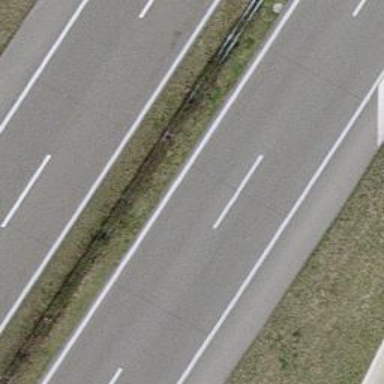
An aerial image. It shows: View of motorway.